Question: My Lenovo laptop has two task bar type programs that show the network status and battery status. I have been trying to search for what these types of widgits are called. Unfortuantly my google-foo is only returning results for minimizing programs to the system tray.
I am not even sure if these are system tray apps or taskbar apps. but either way, please help me find a API reference or even better a tutorial.
I want to make a Work Week Widgit, that displays the current work week number on this widget. I program mostly in python, but am willing to learn another language just to make this tool.

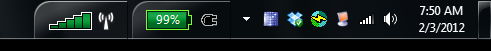
Answer: They are known as <URL>. Note also that since they are shell extensions, they must be written in native code.